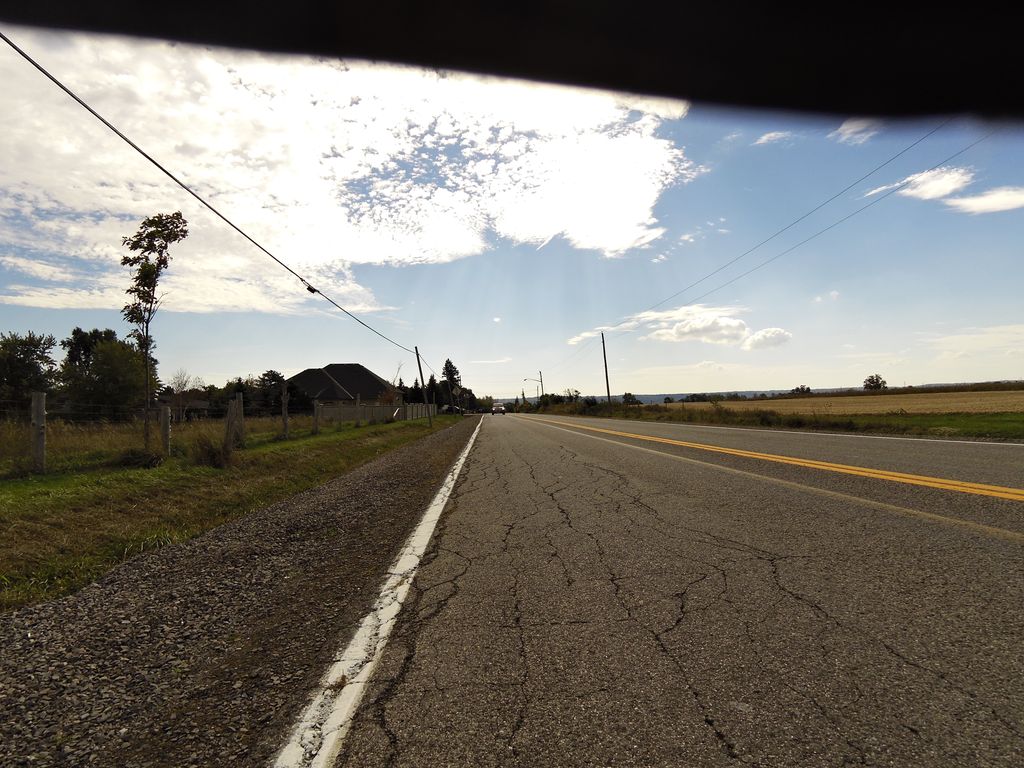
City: hamilton